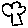
Label: tree